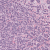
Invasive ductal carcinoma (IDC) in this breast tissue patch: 1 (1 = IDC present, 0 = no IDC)